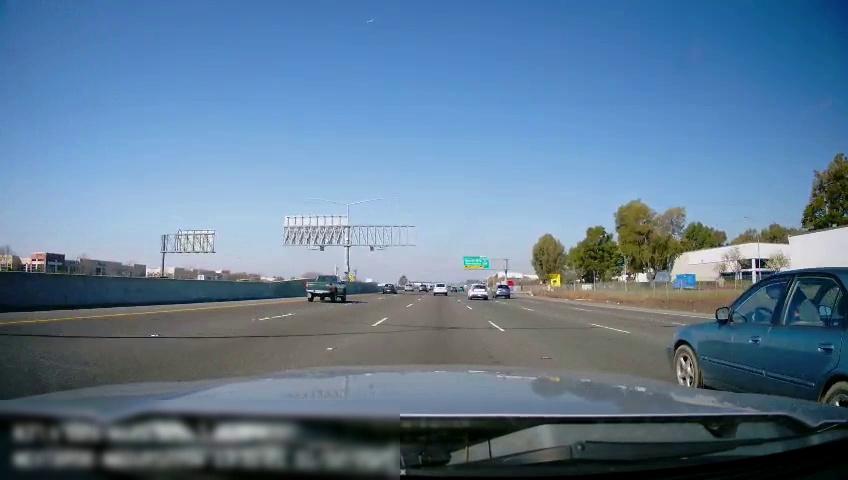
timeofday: Day
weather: Sunny
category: Drivable Space
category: Vehicles | Truck
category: Vehicles | Truck
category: Vehicles | Truck
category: Vehicles | SUV
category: Vehicles | Car
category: Vehicles | SUV
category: Vehicles | SUV
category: Vehicles | Car
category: Vehicles | Truck
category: Vehicles | SUV
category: Vehicles | Car
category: Lanes | Current Lane
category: Lanes | Current Lane
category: Lanes | Alternate Lane
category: Lanes | Alternate Lane
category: Lanes | Alternate Lane
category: Lanes | Alternate Lane
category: Lanes | Alternate Lane
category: Traffic | Signs